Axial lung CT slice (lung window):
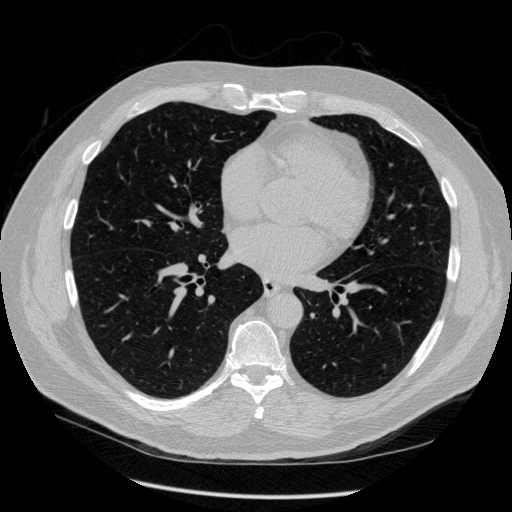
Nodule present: no